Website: apple
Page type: payment
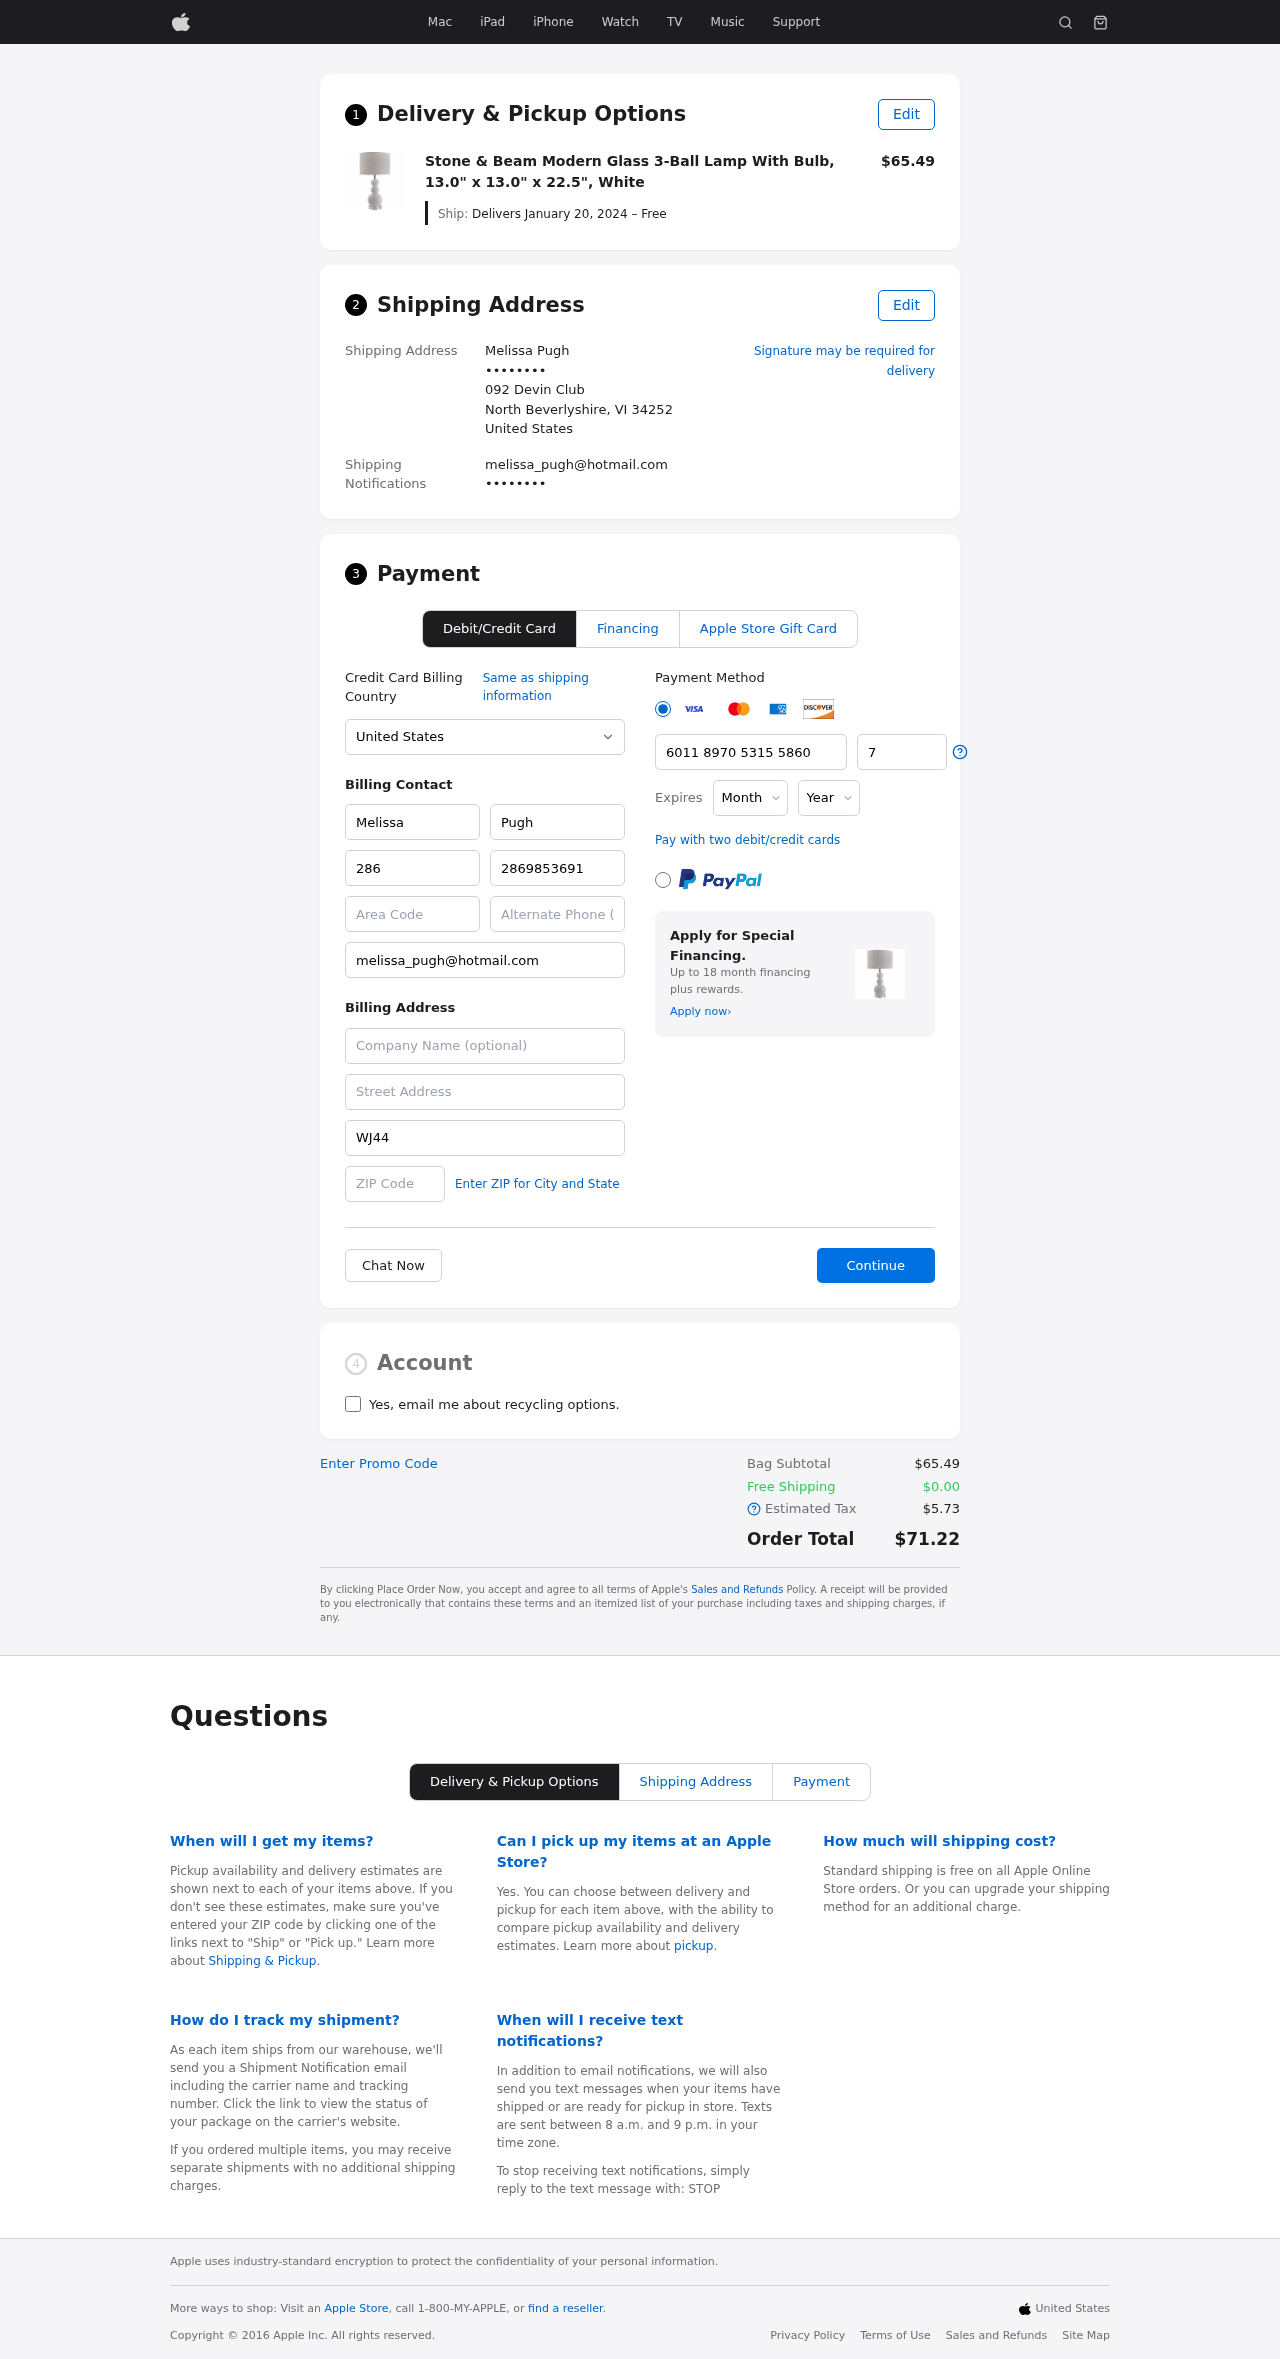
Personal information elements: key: PII_CARD_CVV
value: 701
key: PII_CARD_EXPIRY_MONTH
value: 09
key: PII_CARD_EXPIRY_YEAR
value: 28
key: PII_CARD_NUMBER
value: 6011 8970 5315 5860
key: PII_CITY_STATE_ZIP
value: North Beverlyshire, VI 34252
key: PII_COUNTRY
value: United States
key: PII_EMAIL
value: melissa_pugh@hotmail.com
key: PII_EMAIL2
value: melissa_pugh@hotmail.com
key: PII_FIRSTNAME
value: Melissa
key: PII_FULLNAME
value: Melissa Pugh
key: PII_LASTNAME
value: Pugh
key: PII_PHONE3
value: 2869853691
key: PII_PHONE_AREA
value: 286
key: PII_SECURITY_CODE
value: WJ44
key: PII_STREET
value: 092 Devin Club
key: PII_PHONE
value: ••••••••
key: PII_PHONE2
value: ••••••••
Product elements: key: PRODUCT1_NAME
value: Stone & Beam Modern Glass 3-Ball Lamp With Bulb, 13.0" x 13.0" x 22.5", White
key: PRODUCT1_PRICE
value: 65.49
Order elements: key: ORDER_DELIVERY_DATE
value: Delivers January 20, 2024 – Free
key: ORDER_SUBTOTAL
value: $65.49
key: ORDER_SHIPPING_COST
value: $0.00
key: ORDER_TAX
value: $5.73
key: ORDER_TOTAL
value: $71.22